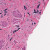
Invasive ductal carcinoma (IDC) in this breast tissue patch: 0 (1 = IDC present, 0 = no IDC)